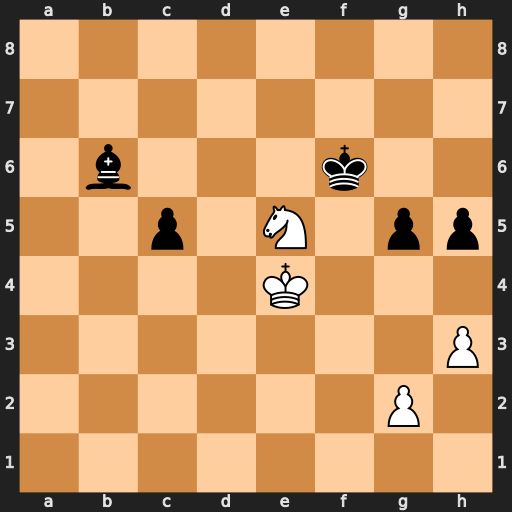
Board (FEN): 8/8/1b3k2/2p1N1pp/4K3/7P/6P1/8
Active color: w
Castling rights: -
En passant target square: -
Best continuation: Nd7+ Ke6 Nxb6